Question: I would to create a menu with the following appearance:

I have managed to create the background color using css and the rounded corners as well.
I am now attempting to add the top arrow.
How can I add an element to the menu itself (the arrow), and shift its original open position?
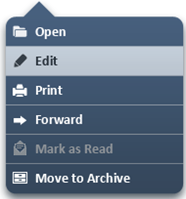
Answer: You can modify the 'renderTpl' of the menu to include the triangle at the top. I would recommend creating a class which extends 'Ext.menu.Menu'. See <URL>.
'''
Ext.define('Ext.menu.TriangleMenu', {
extend: 'Ext.menu.Menu',
initComponent: function () {
//get the original template
var originalTpl = Ext.XTemplate.getTpl(this, 'renderTpl');
//add the triangle div (or img, span, etc.)
this.renderTpl = new Ext.XTemplate([
'<div class="menu-triangle"></div>',
originalTpl.html, //the html from the original tpl
originalTpl.initialConfig //the config options from the original tpl
]);
this.callParent();
},
beforeSetPosition: function () {
//shift the menu down from its original position
var pos = this.callParent(arguments);
if (pos) {
pos.y += 5; //the offset (should be the height of your triangle)
}
return pos;
}
});
'''
How you render the triangle is entirely up to you. You can do it without having to use an image by using this neat little border trick.
'''
.menu-triangle {
height: 0;
width: 0;
border-bottom: 5px solid black;
border-left: 5px solid transparent;
border-right: 5px solid transparent;
}
'''